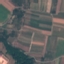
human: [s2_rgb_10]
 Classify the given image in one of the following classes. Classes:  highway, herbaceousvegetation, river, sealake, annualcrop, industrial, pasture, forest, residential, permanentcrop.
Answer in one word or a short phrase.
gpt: PermanentCrop